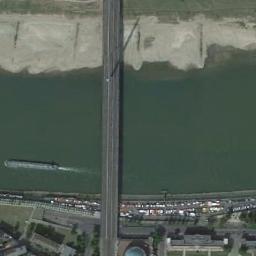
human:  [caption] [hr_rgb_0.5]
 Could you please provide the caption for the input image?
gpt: There is a bridge over the river between many buildings and the open place .

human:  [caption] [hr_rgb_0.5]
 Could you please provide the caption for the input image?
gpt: A bridge connects the land on both sides of the turquoise water  There are many cars parked on the river bank  There are many buildings on the land and there is a ship in the river .

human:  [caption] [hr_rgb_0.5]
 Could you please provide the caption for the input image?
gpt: Many ships docked on both sides of the river .

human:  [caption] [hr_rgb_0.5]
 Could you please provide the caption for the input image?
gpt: A bridge built on a dark green river and a boat on the river .

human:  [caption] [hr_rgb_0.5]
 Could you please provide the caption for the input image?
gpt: A boat is under the bridge .